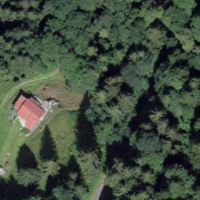
EUNIS habitat code: 43
Species observed at this site:
Primula veris
Cardamine heptaphylla